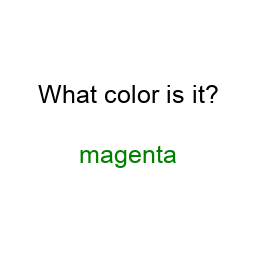
Color: green
Color name shown: magenta
Background color: white
Question text color: black